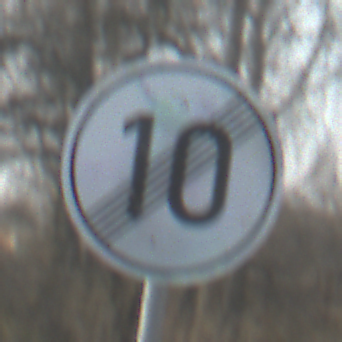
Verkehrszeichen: EndeGeschwindigkeit10
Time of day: MorningAfternoon
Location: Outdoor (Suburban)
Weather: PartlyCloudy
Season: NotSpecified
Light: Natural